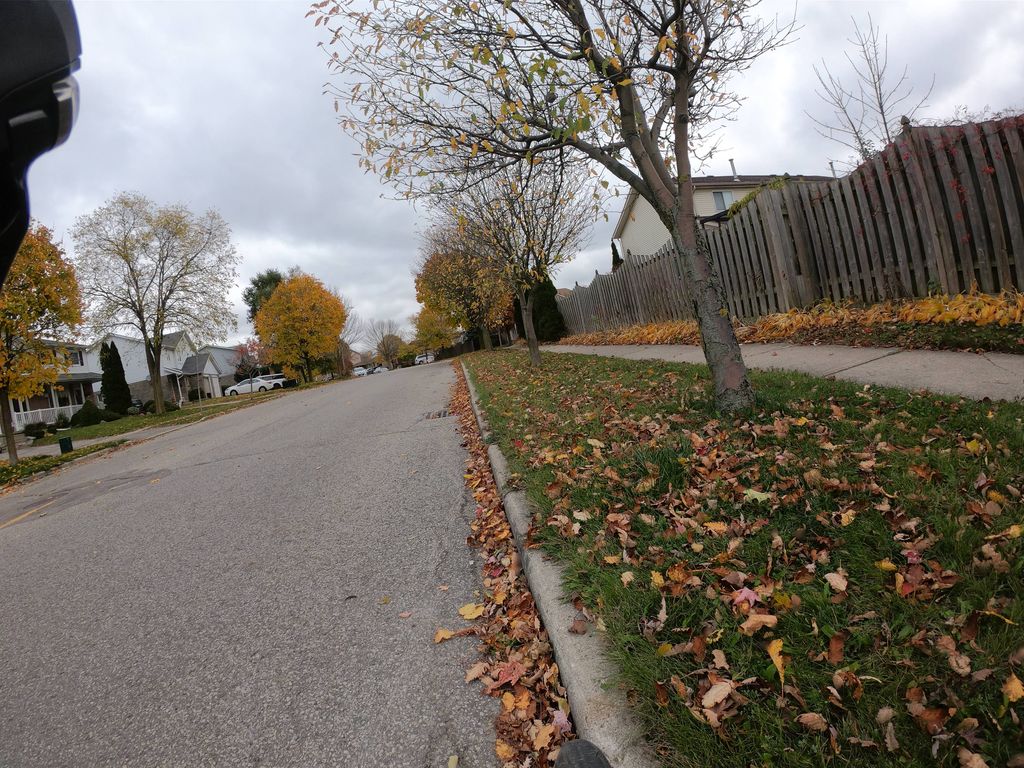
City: kitchener-waterloo